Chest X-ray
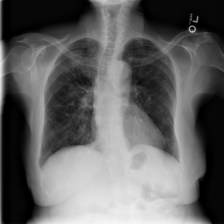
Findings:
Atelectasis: negative
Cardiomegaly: negative
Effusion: negative
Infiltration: positive
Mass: negative
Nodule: negative
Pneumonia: negative
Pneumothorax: negative
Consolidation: negative
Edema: negative
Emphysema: negative
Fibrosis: negative
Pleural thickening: negative
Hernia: negative